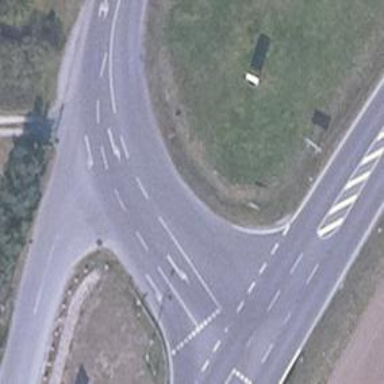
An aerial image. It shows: Primary road with asphalt surface.